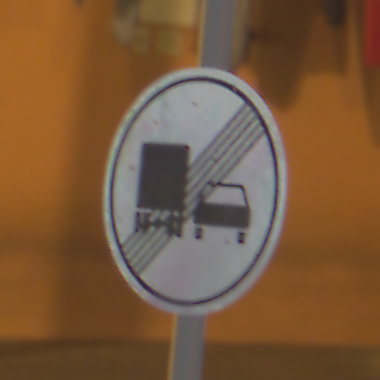
Verkehrszeichen: EndeUeberholverbotKraftfahrzeuge
Umgebung: Outdoor, Urban
Tageszeit: Night
Wetter: Clear
Licht: Artificial
Jahreszeit: NotSpecified
Kontrast: HighContrast